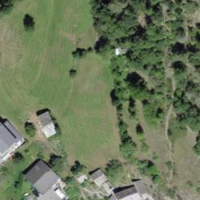
EUNIS habitat code: 23
Species observed at this site:
Prunus mahaleb